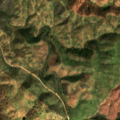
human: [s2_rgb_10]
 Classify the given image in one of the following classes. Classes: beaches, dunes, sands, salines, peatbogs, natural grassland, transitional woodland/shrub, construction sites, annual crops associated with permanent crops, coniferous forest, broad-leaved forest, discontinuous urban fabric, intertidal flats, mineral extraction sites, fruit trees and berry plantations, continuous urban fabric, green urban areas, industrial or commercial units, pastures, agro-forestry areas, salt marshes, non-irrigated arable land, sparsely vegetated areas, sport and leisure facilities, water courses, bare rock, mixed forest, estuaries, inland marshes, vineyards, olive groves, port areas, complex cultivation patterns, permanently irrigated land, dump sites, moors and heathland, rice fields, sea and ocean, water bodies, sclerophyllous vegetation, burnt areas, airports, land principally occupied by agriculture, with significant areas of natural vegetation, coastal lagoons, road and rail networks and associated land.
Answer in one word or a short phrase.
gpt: agro-forestry areas, broad-leaved forest, transitional woodland/shrub